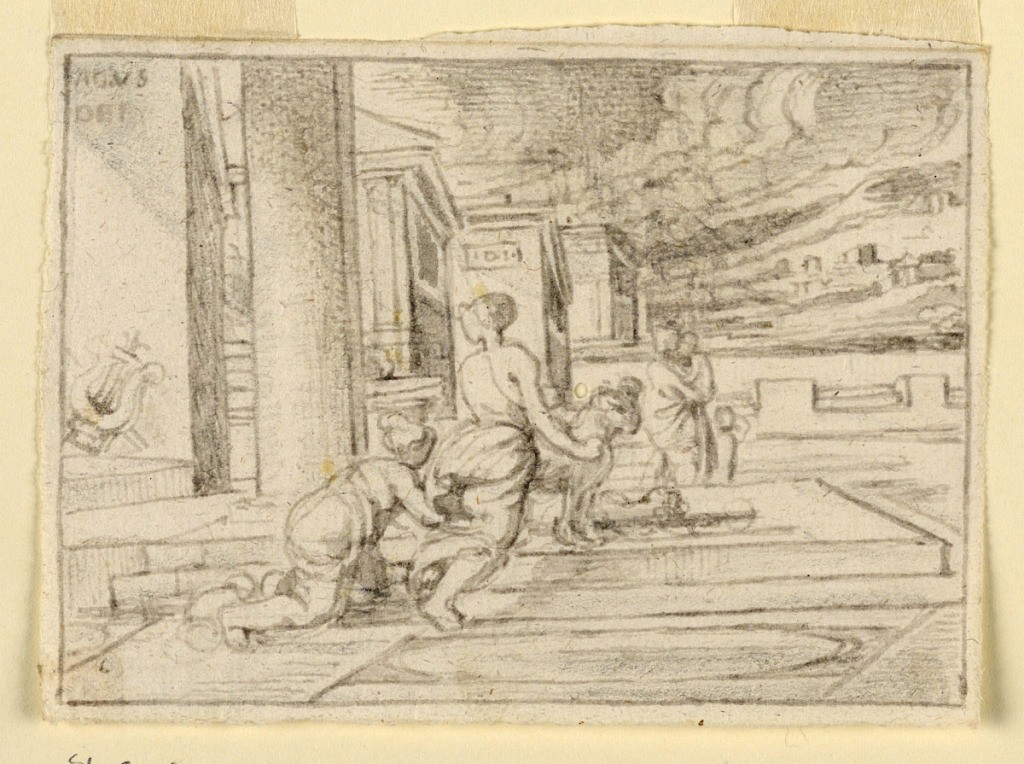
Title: Classical Scene with Figures
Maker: Fortunato Duranti, Italian, 1787 - 1863
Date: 1820–1850
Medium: Pen and ink, black chalk on paper
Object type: Drawing
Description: Classical scene with figures and a beast; a lyre in the background and left, with buildings receding into the distance and a hill rising at right.